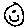
Label: smiley face